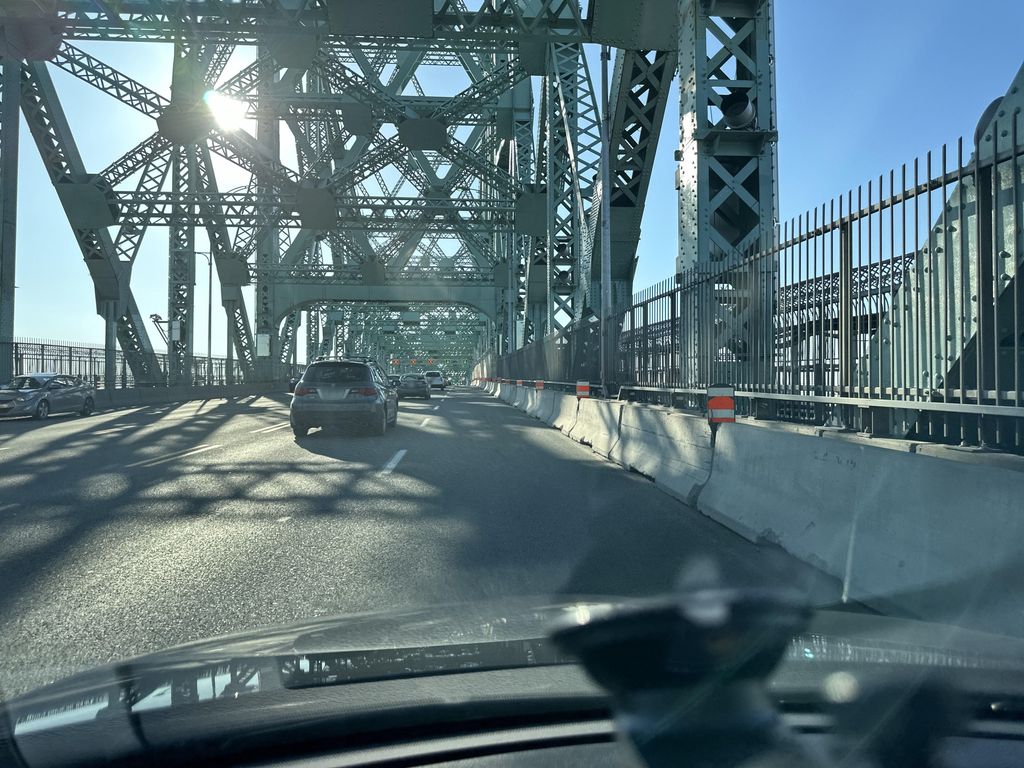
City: montreal